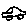
Label: car